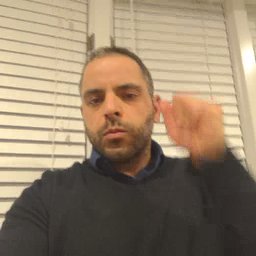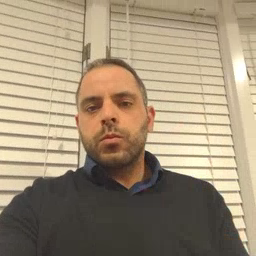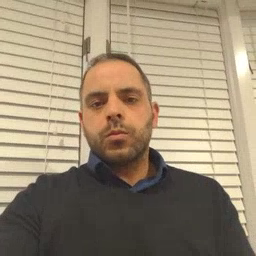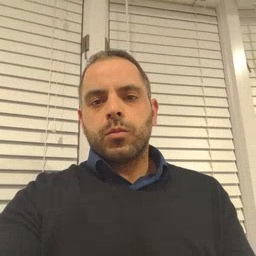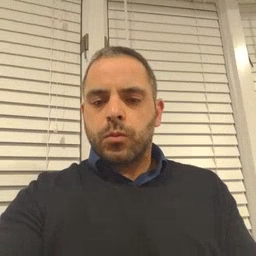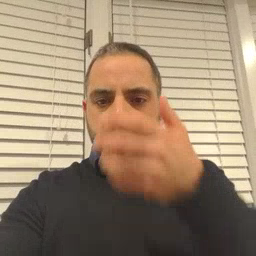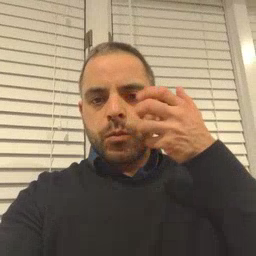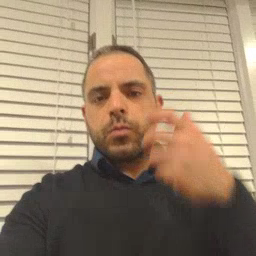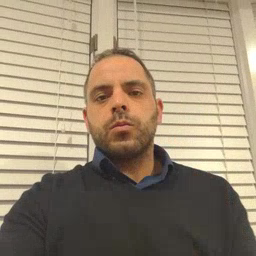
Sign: tiger